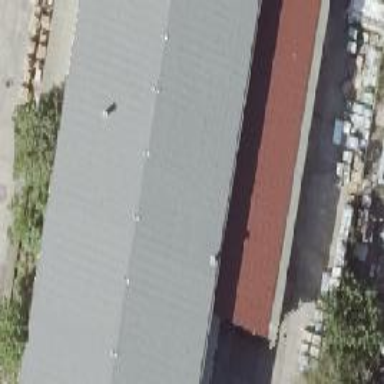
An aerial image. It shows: Retail building with flat roof.